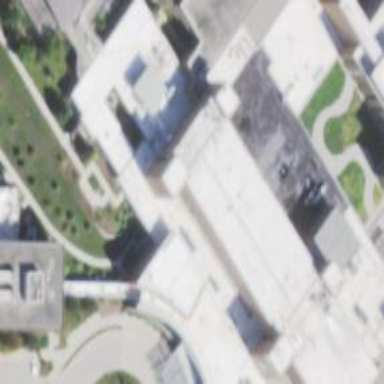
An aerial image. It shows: Hospital building.